【题型】选择题　【知识点】平面几何　【难度】easy
如图，在四边形$ABCD$中，$\angle ABC = \angle ADC = 90^\circ$，对角线$AC$和$BD$交于点$E$，若$AE = 4, CE = 2$，则$BD$长的最小值为（ ）

\noindent A. $6$ \hspace{2em} B. $4\sqrt{2}$ \hspace{2em} C. $4$ \hspace{2em} D. $2\sqrt{2}$
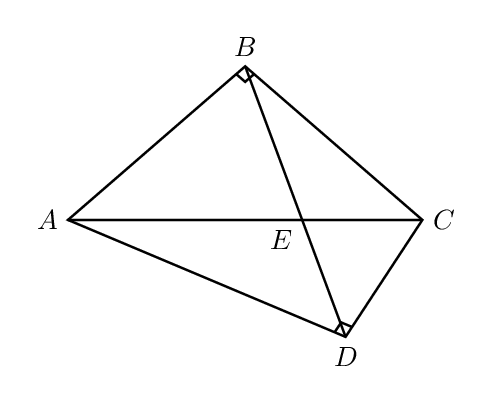
【解答】
\noindent \textbf{【答案】B}

\vspace{1em}
\noindent \textbf{【分析】}本题考查垂径定理，圆周角定理，先证明$A,B,C,D$四点共圆，得到$AC$为直径，取$AC$的中点即圆心$O$，得到当弦$BD \perp AC$时，$BD$取到最小值，利用垂径定理和勾股定理进行求解即可．

\vspace{1em}
\noindent \textbf{【详解】}解：如图，$\angle ABC = \angle ADC = 90^\circ$．
\[
\therefore A,B,C,D\text{四点共圆，}AC\text{为直径，取}AC\text{的中点即圆心}O,
\]

\noindent 当弦$BD \perp AC$时，$BD$取到最小值，
\[
\because AE = 4, CE = 2,\text{直径}AC = 6.
\]
\[
\therefore \text{半径}OB = OC = 3,
\]
\[
\therefore OE = OC - CE = 3 - 2 = 1.
\]
在$\text{Rt}\triangle OEB$中，
\[
BE = \sqrt{OB^2 - OE^2} = \sqrt{3^2 - 1^2} = \sqrt{8} = 2\sqrt{2}.
\]
\[
\therefore BD = 2BE = 4\sqrt{2}.
\]
故选B．
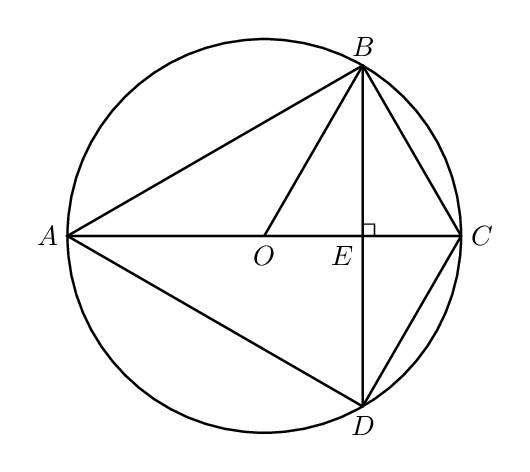